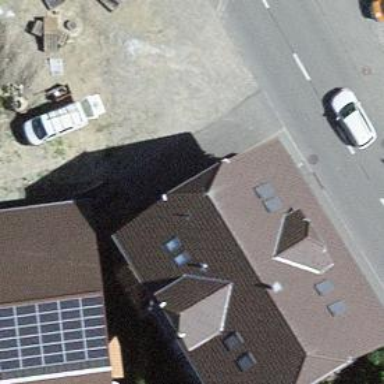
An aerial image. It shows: Building.